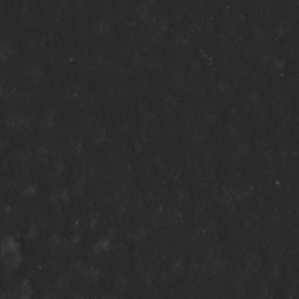
Label: non_frost